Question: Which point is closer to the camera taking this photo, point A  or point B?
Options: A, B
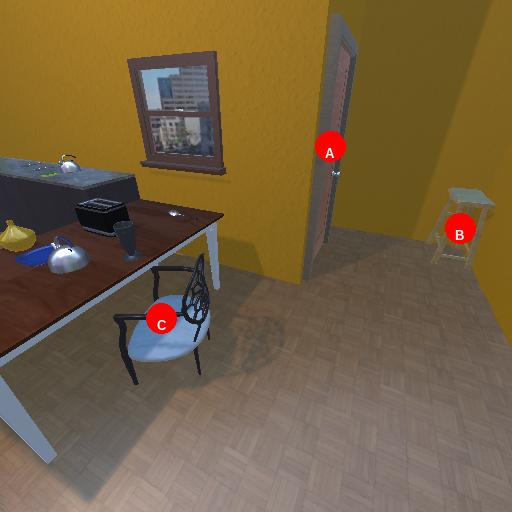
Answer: A